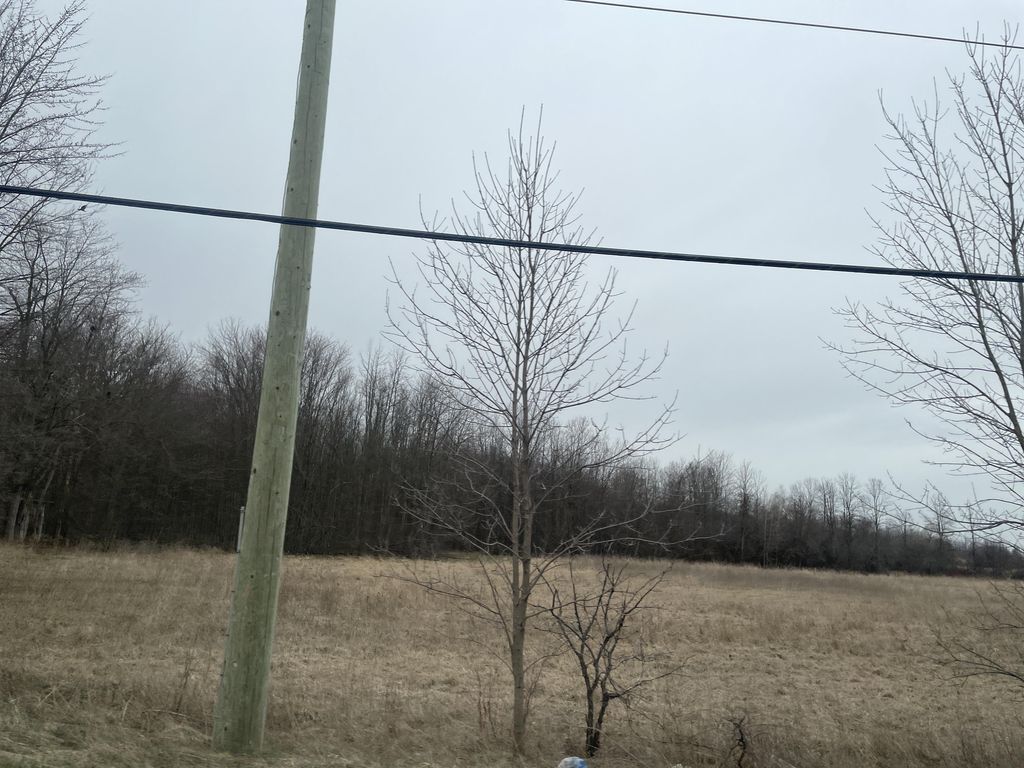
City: kitchener-waterloo